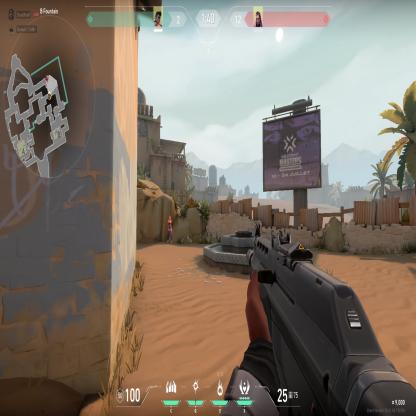
Label: enemy